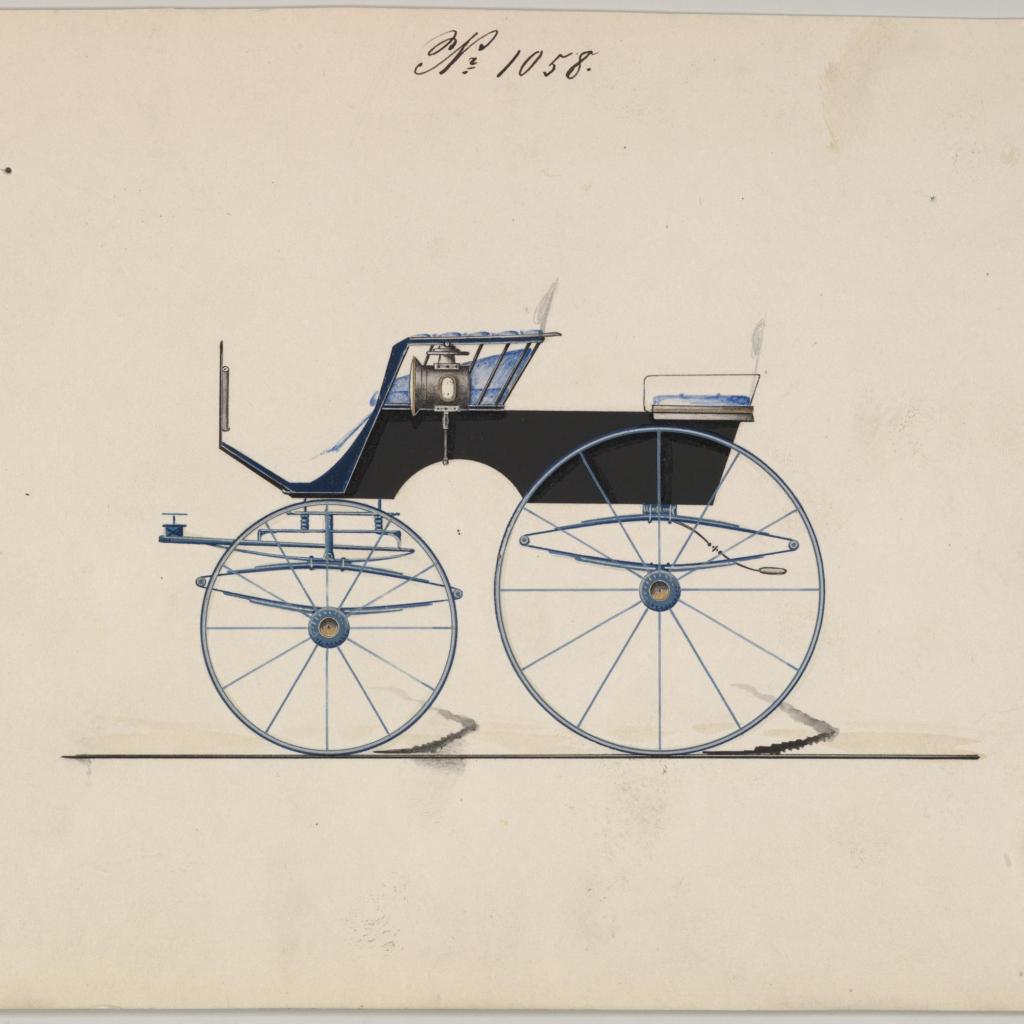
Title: Design for 4 seat Phaeton, no top, no. 1058
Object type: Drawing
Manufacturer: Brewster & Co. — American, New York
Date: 1850–70
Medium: Pen and black in, watercolor and gouache with gum arabic and metallic ink
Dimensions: sheet: 6 1/4 x 9 in. (15.9 x 22.9 cm)
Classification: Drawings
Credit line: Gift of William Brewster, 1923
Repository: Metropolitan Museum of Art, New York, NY